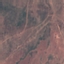
Land use / land cover class: HerbaceousVegetation